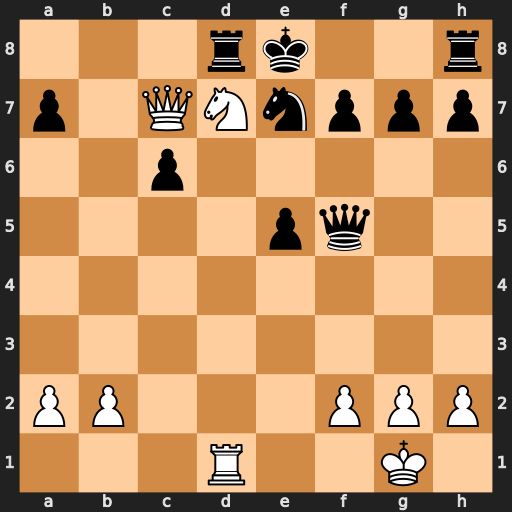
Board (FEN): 3rk2r/p1QNnppp/2p5/4pq2/8/8/PP3PPP/3R2K1
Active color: w
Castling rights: k
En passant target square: -
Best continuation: Nf6+ gxf6 Qxd8#